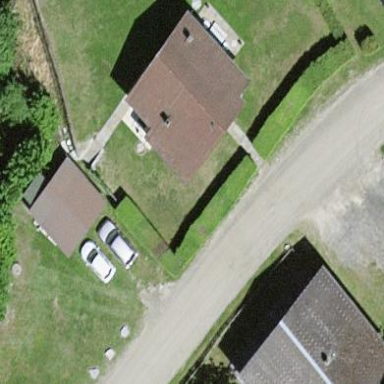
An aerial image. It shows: Simple and straightforward house.